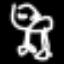
Label: frog